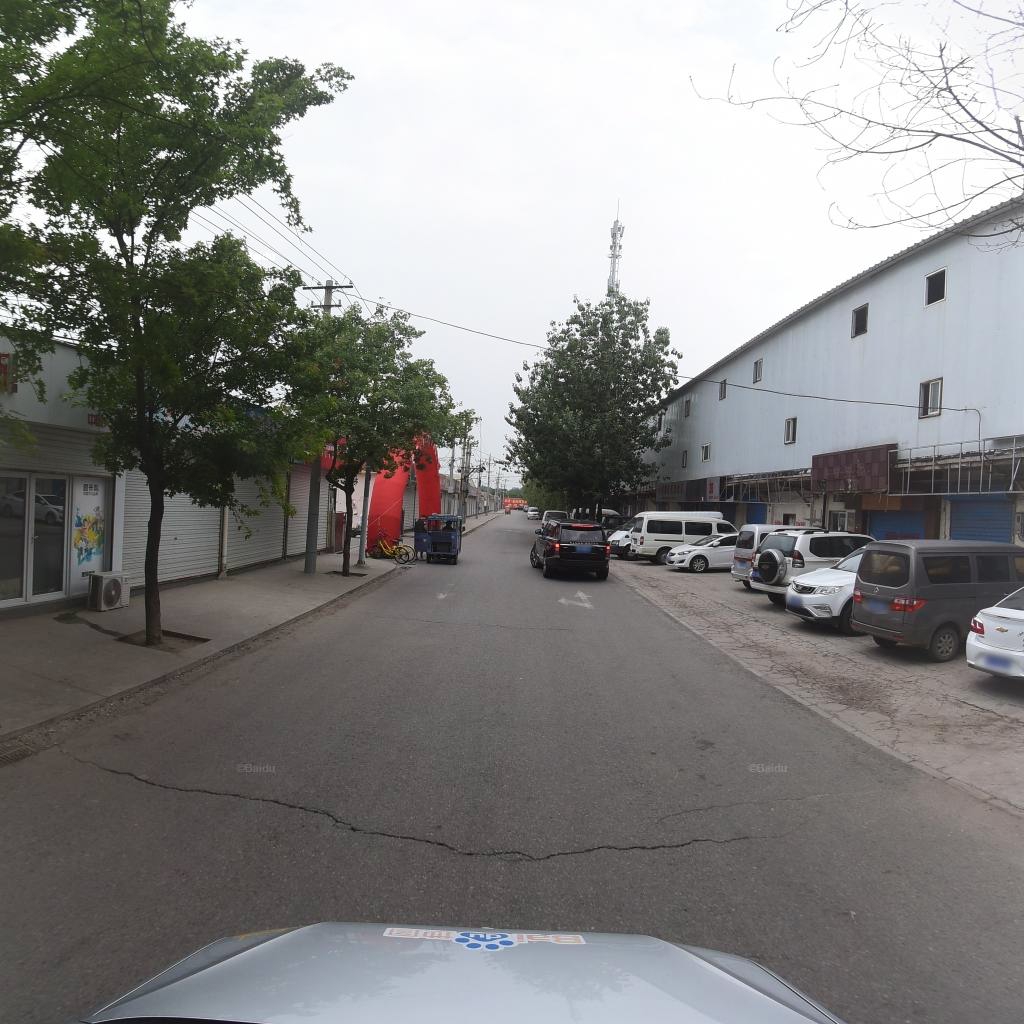
Region: Fengtai
Road damage annotations: transverse crack, transverse crack, transverse crack